Question: I have an app which gets users address book first and last name. I have tested in both Simulator and on my own iPhone 4S running iOS 7 with XCode 5 and it works and runs fine.
Lately some international users have been complaining that my app keeps crashing on them. Fortunately I was able to download the crash log from iTunes, and when I symbolicate it I found the app crashed on at least one users at the following step. I asked the user what's so special about their addressbook and he mentioned that he has some names in English, Hebrew. My question is why would it crash at that line? Is it that 'CFStringRef' is a sensative variable and I should use something else instead? I cannot for the life of me figure it out.
CRASH LOG:
'''
Exception Type: EXC_BAD_ACCESS (SIGSEGV)
Exception Subtype: KERN_INVALID_ADDRESS at 0x000000005152dca8
Triggered by Thread: 0
Thread 0 Crashed:
0 AppSupport 0x3237642d CPRecordGetProperty + 21
1 AppSupport 0x323765c1 CPRecordCopyProperty + 9
2 AddressBook 0x2e154457 ABRecordCopyValueUnfiltered + 79
3 AddressBook 0x2e1542f7 ABRecordCopyValue + 79
4 Contacts HD 0x0008a583 -[v1AddressBookTblController getValsForTable] (v1AddressBookTblController.m:147)
'''
CODE:
'''
- (IBAction) getValsForTable
{
ABAddressBookRef addressBook = ABAddressBookCreateWithOptions(NULL, NULL);
ABRecordRef source = ABAddressBookCopyDefaultSource(addressBook);
CFArrayRef allPeopleArray;
allPeopleArray = ABAddressBookCopyArrayOfAllPeopleInSourceWithSortOrdering(addressBook, source, kABPersonSortByLastName);
CFIndex nPeople = ABAddressBookGetPersonCount(addressBook);
//NSLog(@"Start LOOP");
for (int i=0; i<nPeople; i++)
{
//NSLog(@"Inside Loop %i", i);
ABRecordRef ref = CFArrayGetValueAtIndex(allPeopleArray, i);
//CRASH HAPPENS HERE
CFStringRef firstNameStr = ABRecordCopyValue(ref, kABPersonFirstNameProperty);
...
'''
Tried using non-ASCII first name in addressbook and the app still works fine.

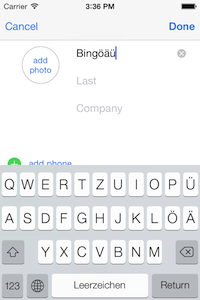
Answer: I had the same error, the problem is that:
'''
CFArrayRef allPeople = ABAddressBookCopyArrayOfAllPeopleInSourceWithSortOrdering(addressBook, source, kABPersonSortByFirstName);
'''
and
'''
CFIndex nPeople = ABAddressBookGetPersonCount(addressBook);
'''
are giving a different number of contacts (so in your case 'nPeople' is probably bigger than 'allPeople', which causes the crash). 'source' doesn't seem to be giving all the contacts in the address book. Changing it to 'nil' solved it for me. Also, to be sure I would do:
'''
nPeople = CFArrayGetCount(allPeople);
'''
The solution is explained by Jokinryou Tsui in this post: ABAddressBookCopyArrayOfAllPeople and ABAddressBookGetPersonCount return different sizes
(This is my first post, so I'm not sure if I broke any rules or followed the right procedure. I hope the answer helps!)